Question:
how can I hide the edit button when the state is "In Progress"
I tried doing ir.rule like <URL> my treeview
I also tried to doing it in JavaScript but i can't find any odoo 11 sample
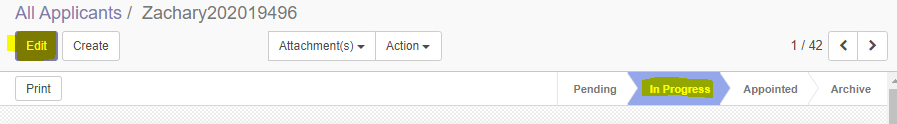
Answer: This can be done by inserting conditional CSS.
Frist add a html field with sanitize option set to False:
'''
x_css = fields.Html(
string='CSS',
sanitize=False,
compute='_compute_css',
store=False,
)
'''
Then add a compute method with your own dependances and conditions:
'''
# Modify the "depends"
@api.depends('state_str_modify_me')
def _compute_css(self):
for application in self:
# Modify below condition
if application.state_str_modify_me= 'In Progress':
application.x_css = '<style>.o_form_button_edit {display: none !important;}</style>'
else:
application.x_css = False
'''
Finally add it to the view:
'''
<field name="x_css" invisible="1"/>
'''